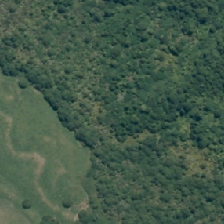
Land cover: manuka_kanuka